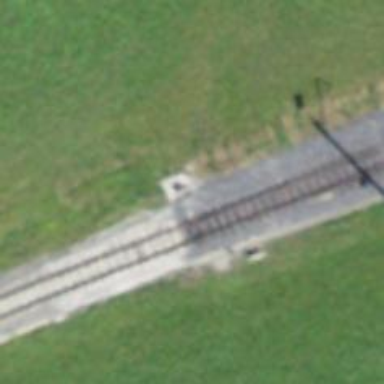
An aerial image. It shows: Railway switch.